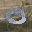
Label: 0